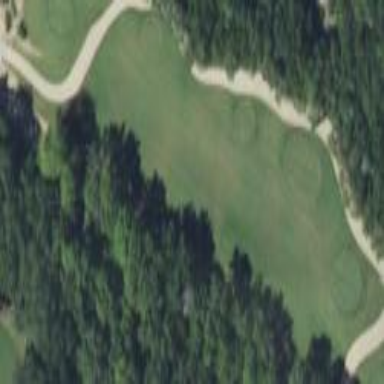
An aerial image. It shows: Golf rough area.